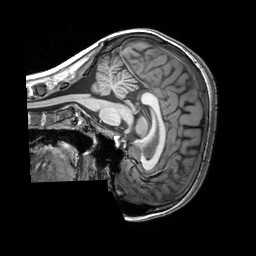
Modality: T1w
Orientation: sagittal
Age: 19
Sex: female
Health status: healthy
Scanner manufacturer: siemens
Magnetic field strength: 3 T
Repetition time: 2.3 s
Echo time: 0.00303 s